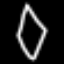
Label: diamond